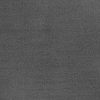
Atmospheric dust classification: dusty